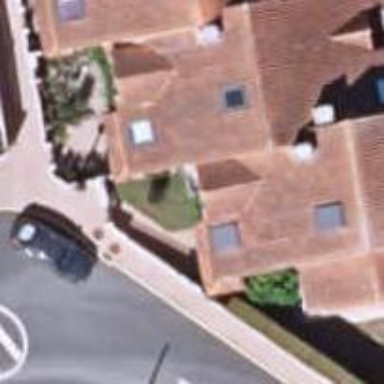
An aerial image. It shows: Simple house.